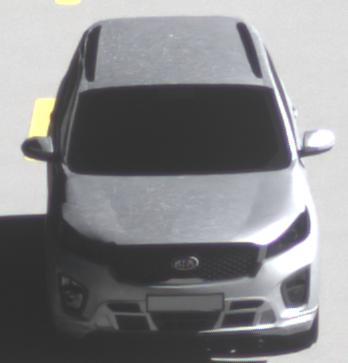
Make: KIA
Model: Sorento 2.2 CRDi
Detailed model: Sorento (UM)
Model produced from: 2015/03
Model produced until: 2017/10
Doors: 5
Color: white
Road condition: dry road
Daytime: morning or afternoon
Contrast: high contrast